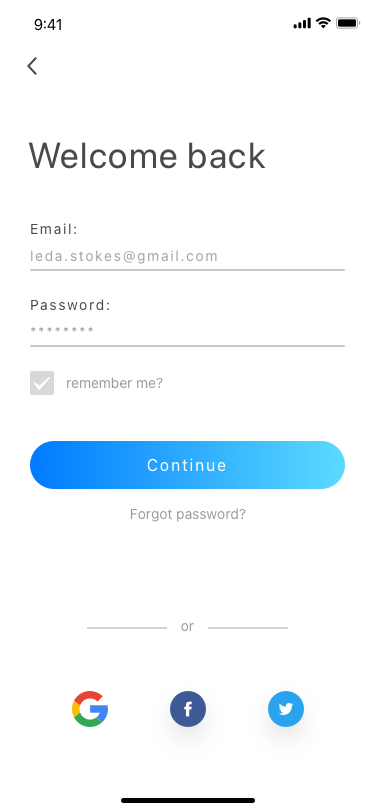
Text in this UI design:
or
Forgot password?
remember me?
Welcome back